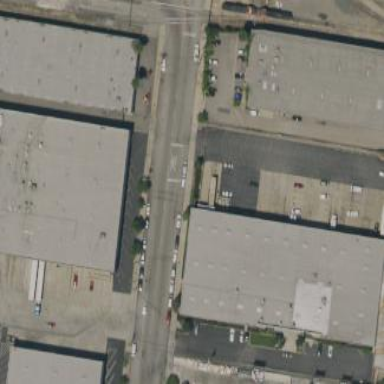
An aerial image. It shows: Warehouse building.